Current action and preconditions to check: trajectory_clear

Your task: For each precondition in the list above, predict whether it will hold at this action.

Consider the current scene as observed from the mobile robot's camera, and analyze the predicted future states of all dynamic agents (e.g., people, animals, vehicles, or any moving entities) within the NEXT SECOND.

IMPORTANT: Only answer "very likely" if you are absolutely certain—based on strong, clear evidence—that a dynamic agent will violate the precondition in the predicted future state. Do NOT answer "very likely" for unlikely, ambiguous, or low-probability risks.

Ask yourself for each precondition: Is there a high probability, with clear and convincing evidence, that the predicted future states of any dynamic agent will interfere with the predicted future state of the currently executing action within the NEXT SECOND, causing that precondition to fail?

Assess the risk level based on these predictions. Use "likely" or "very likely" if motions create a clear risk of interference.

Use "neutral" or "improbable" if agents are nearby but their predicted paths are clearly diverging or non-conflicting.

Failure Risk Categories: "very improbable", "improbable", "neutral", "likely", "very likely"

Answer Format: Output ONLY the probability_of_failure value from these categories: "very improbable", "improbable", "neutral", "likely", "very likely"

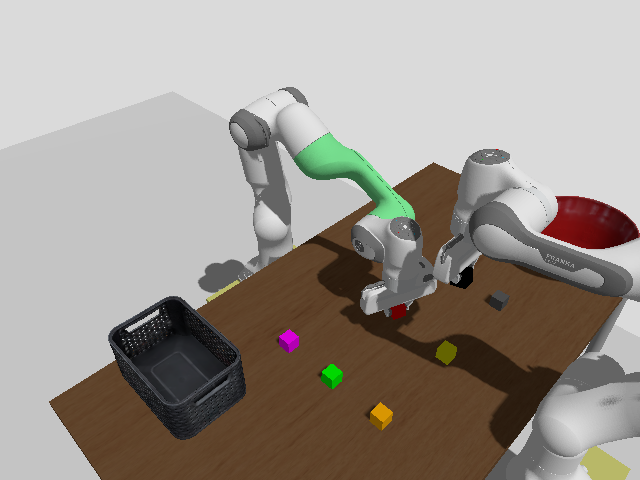

Answer: improbable